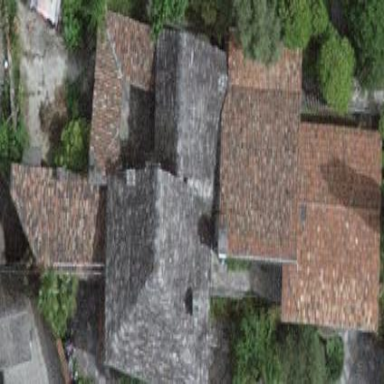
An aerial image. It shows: Detached building with gabled roof.